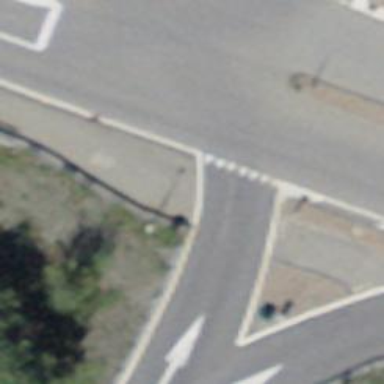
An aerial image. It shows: Unmarked crossing on the road.